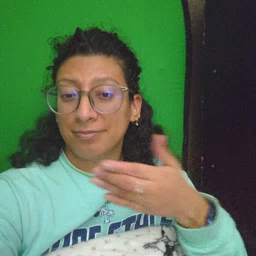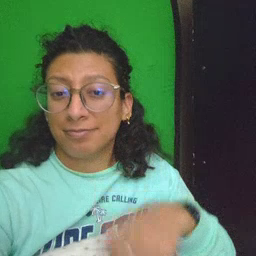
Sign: wet